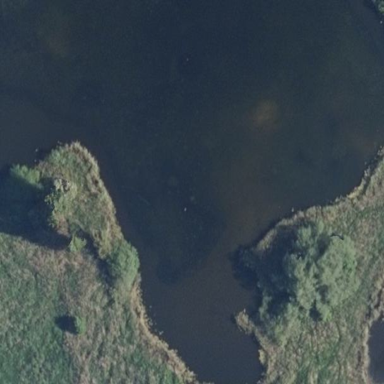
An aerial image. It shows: Beautiful wet meadow natural wetland.